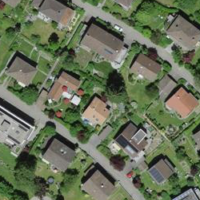
EUNIS habitat code: 55
Species observed at this site:
Cornus sanguinea